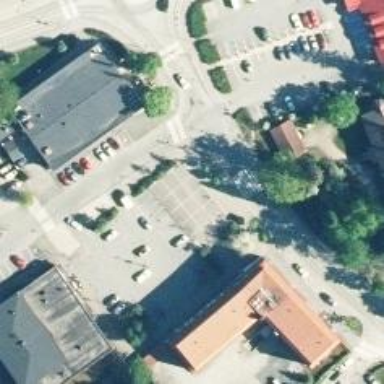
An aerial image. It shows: Town.